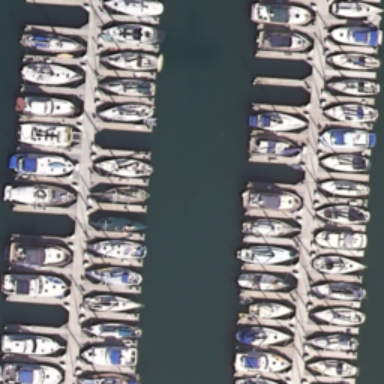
Lots of boats docked at the harbor and the water is deep blue .